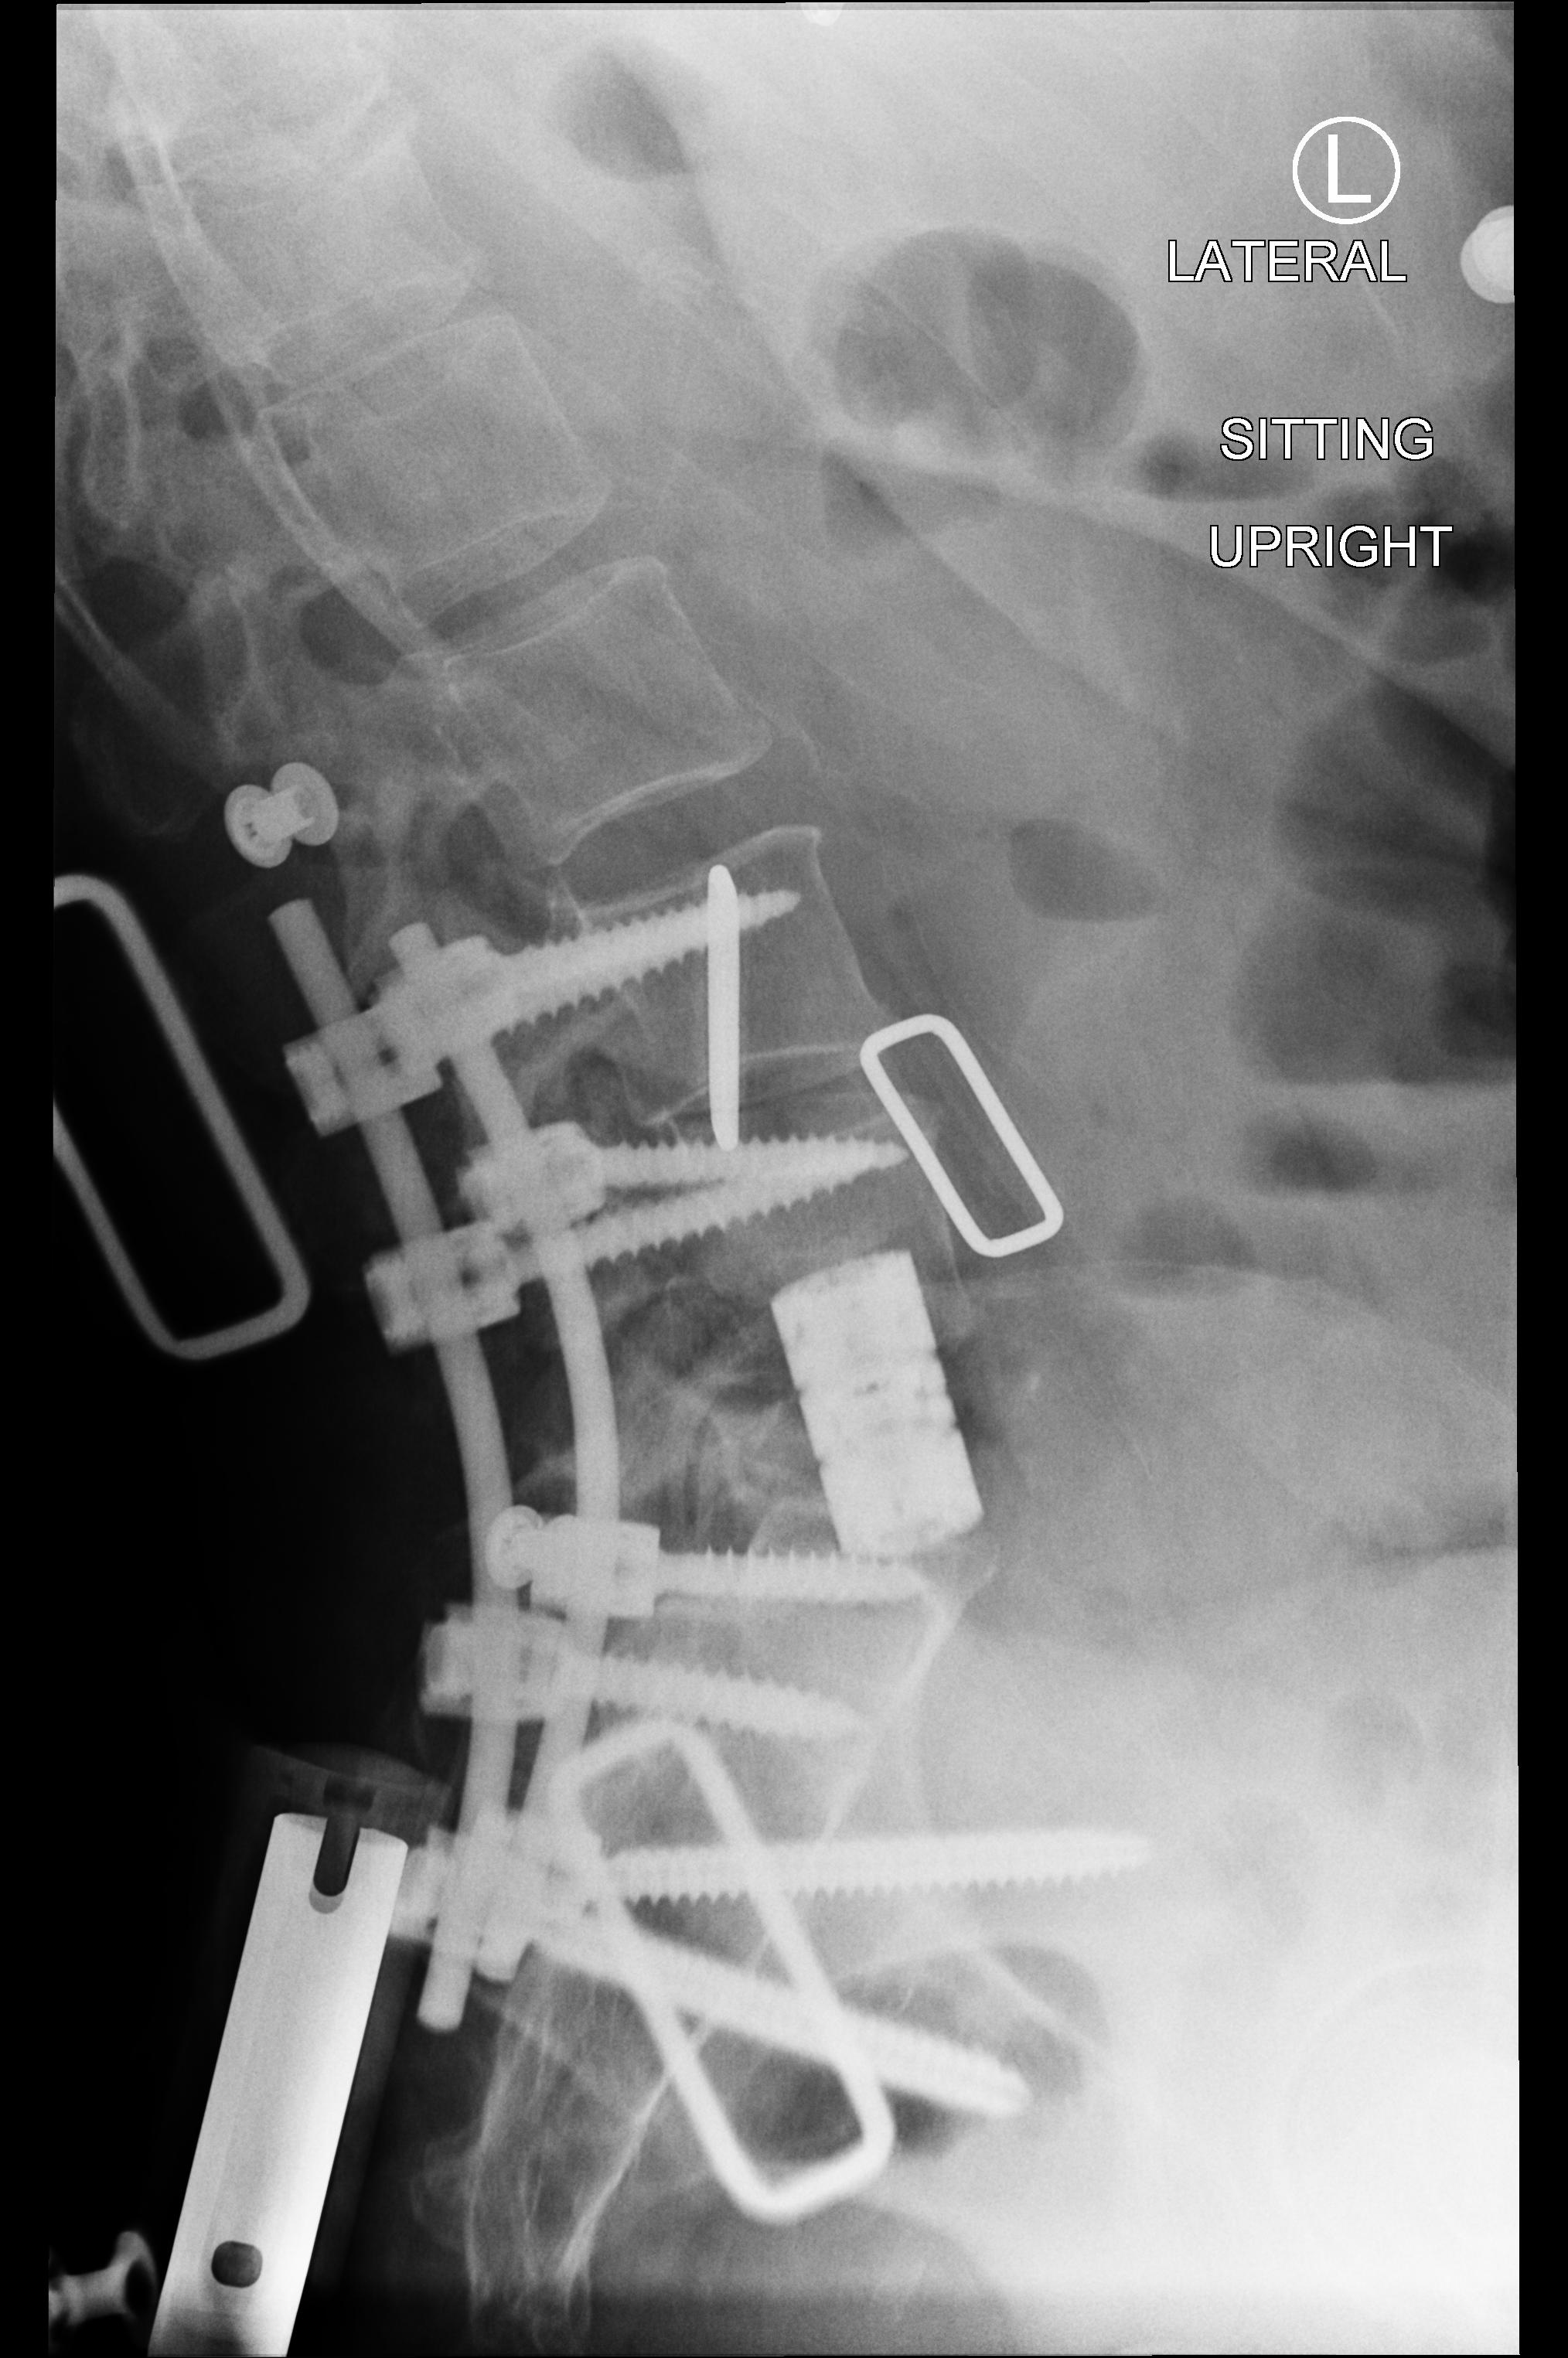
View: LATERAL
Implant manufacturer: rti